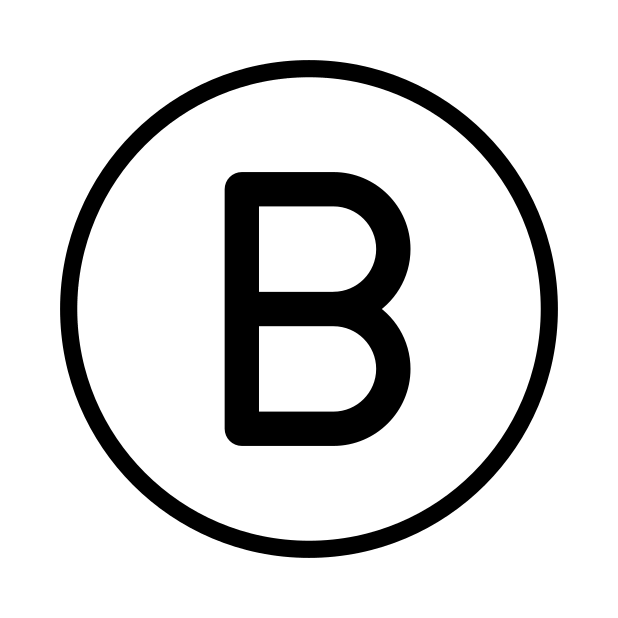
Emoji: 🇧
Name: regional indicator symbol letter b
Unicode: 0x1f1e7